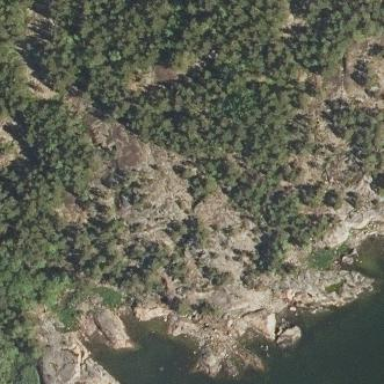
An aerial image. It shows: Landscape of bare rock.